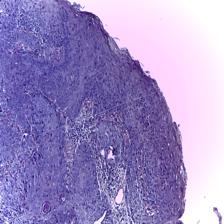
Diagnosis: OSCC